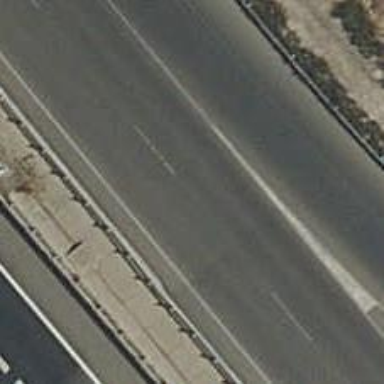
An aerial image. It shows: Motorway link.